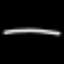
Label: line